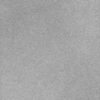
Label: dusty